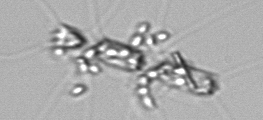
Label: Chaetoceros_didymus_TAG_external_flagellate